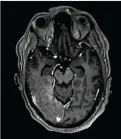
Timetable of clinical and radiological course of our case report of SMART syndrome. Brain MRI scans ( - postcontrast T1-weighted.
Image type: radiology (mri)